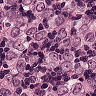
Metastatic tissue present: yes